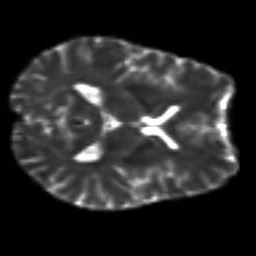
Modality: T2w
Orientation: axial
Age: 32
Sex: male
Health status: ill
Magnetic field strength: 3 T
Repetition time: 8.4 s
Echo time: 0.0926 s